Aerial crown-view tile of a tropical tree (Barro Colorado Island, Panama), acquired 20250915:
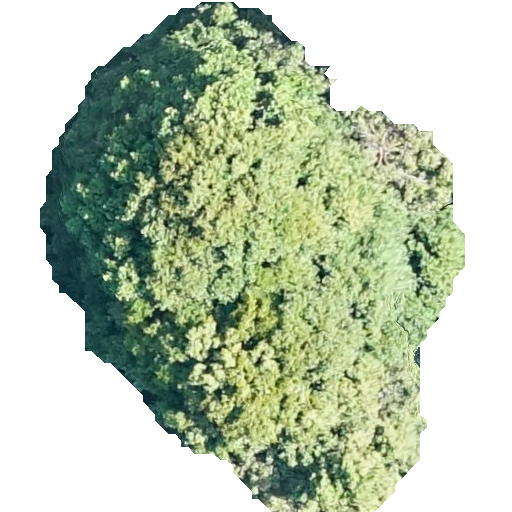
Species: Prioria copaifera
GBIF accepted scientific name: Prioria copaifera
Crown area: 212.192 m²